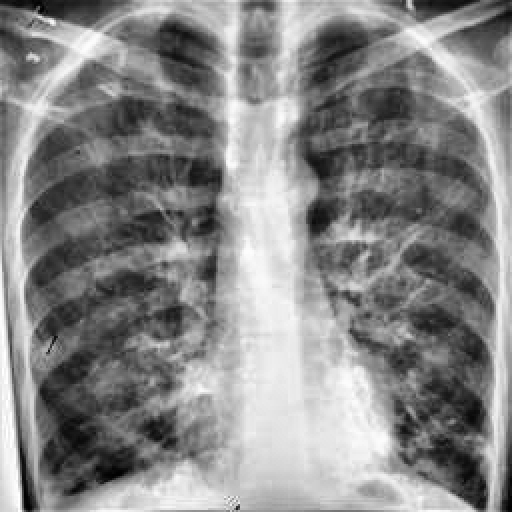
Finding: TUBERCULOSIS